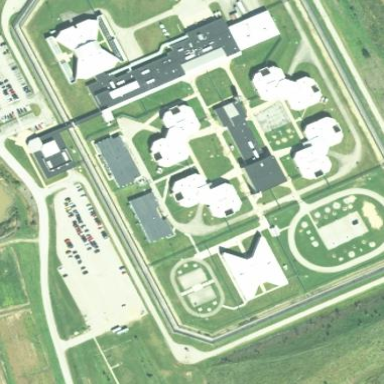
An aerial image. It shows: Prison.